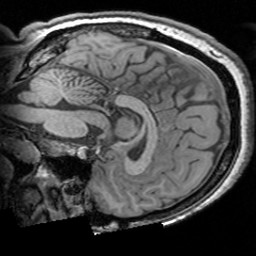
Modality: T1w
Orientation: sagittal
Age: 30
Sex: female
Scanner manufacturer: siemens
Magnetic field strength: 3 T
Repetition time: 1.63 s
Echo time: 0.00311 s